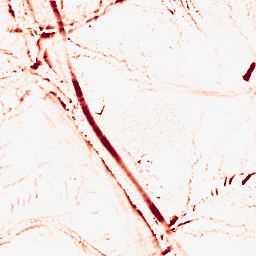
Category: morphological
Decomposition family: morphological
Decomposition parameters: operation: opening
size: 5
Upsampling method: bilinear
Upsampling parameters: scale: 4
Upsampling scale: 4